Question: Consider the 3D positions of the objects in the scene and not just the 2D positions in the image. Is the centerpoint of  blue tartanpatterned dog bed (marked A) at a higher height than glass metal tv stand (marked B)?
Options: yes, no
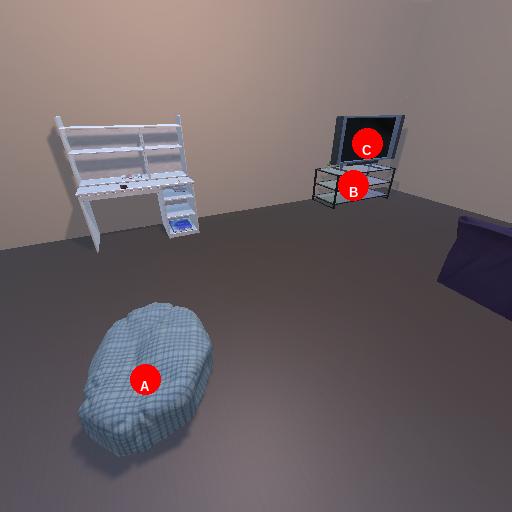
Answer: yes